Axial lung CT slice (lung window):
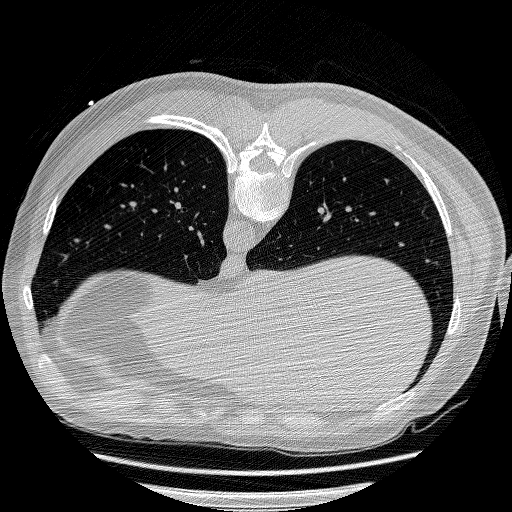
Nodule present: no